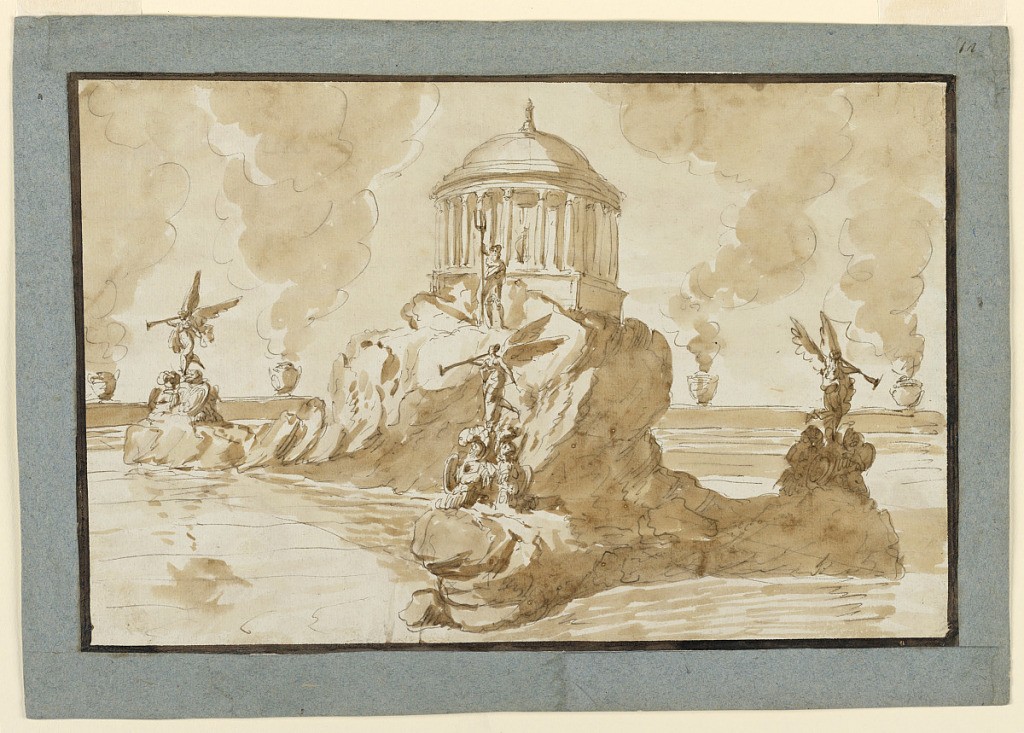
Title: Project: a fountain in honor of Emperor Napoleon
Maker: Giuseppe Barberi, Italian, 1746–1809
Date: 1796–1801
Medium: Pen and brown ink, brush and brown wash on off-white laid paper, lined
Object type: Drawing
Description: Horizontal rectangle. Shown like 1938-88-1774. The design is a variation of that of 1938-88-1774. Urns containing fires stand upon the enclosure. Upon the ledges stand genii, blowing trumpets, upon trophies of arms, Neptune stands before the pavilion. No inscription is shown but a statue is written in the pavillion. Dark brown framing band. Framed by gray-blue paper stripes.